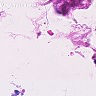
Metastatic tissue present: no